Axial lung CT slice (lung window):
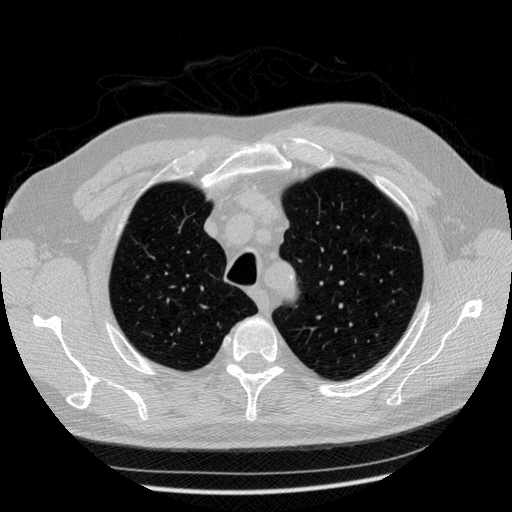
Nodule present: no